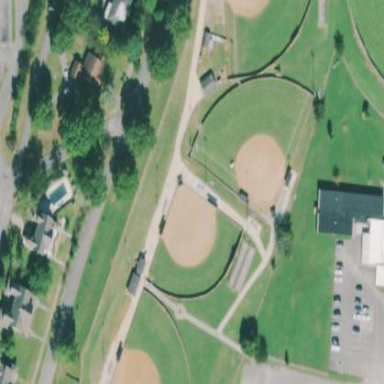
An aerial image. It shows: Baseball pitch for leisure land activities.